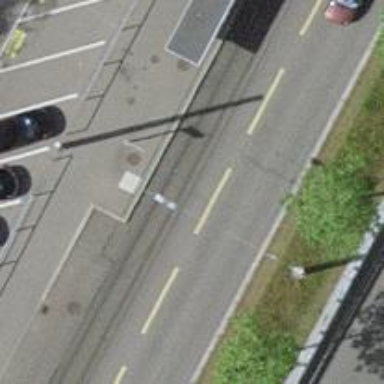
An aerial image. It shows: Tram stop with stop position for public transport.